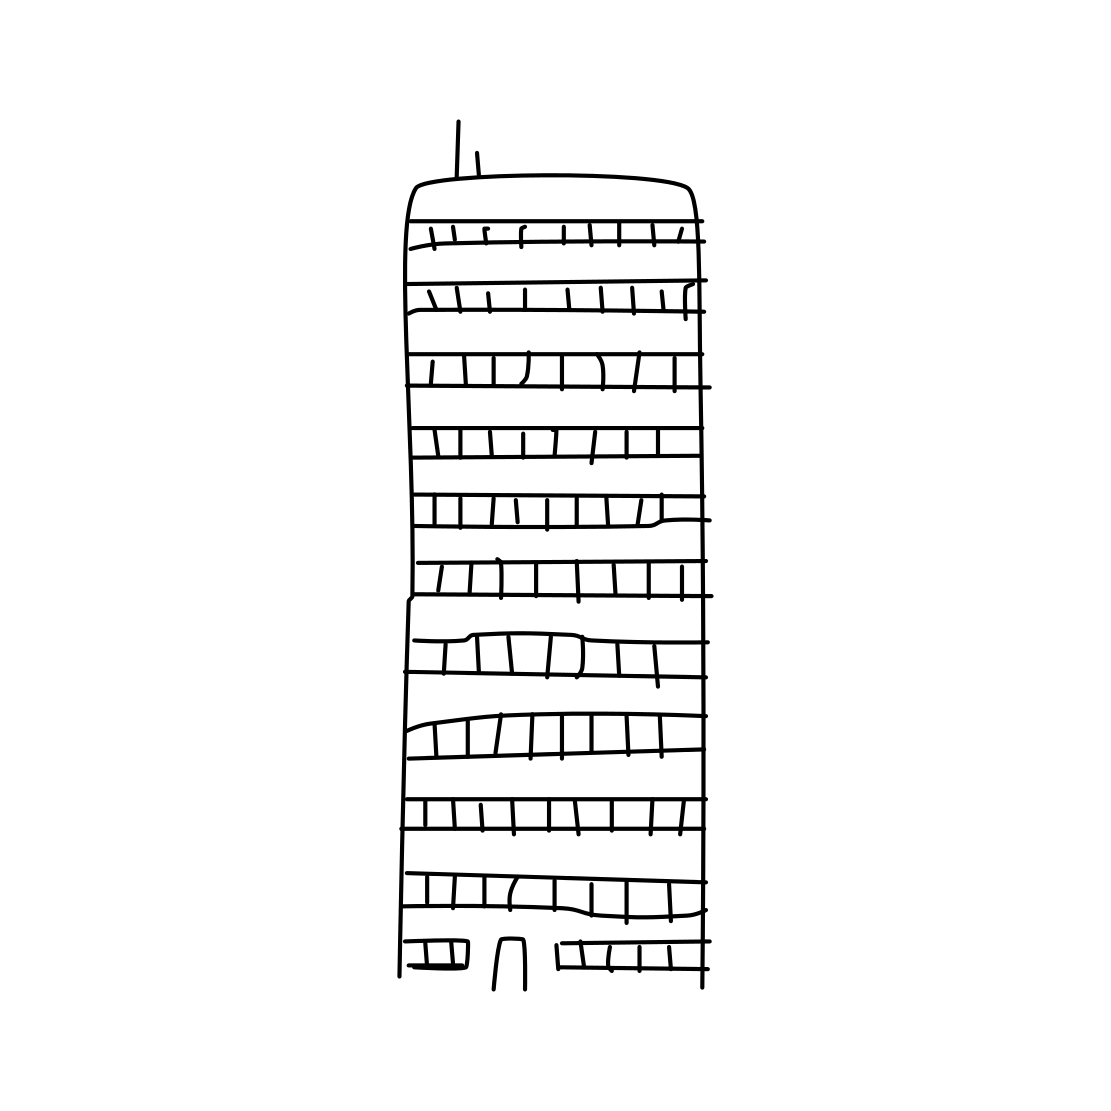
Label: skyscraper